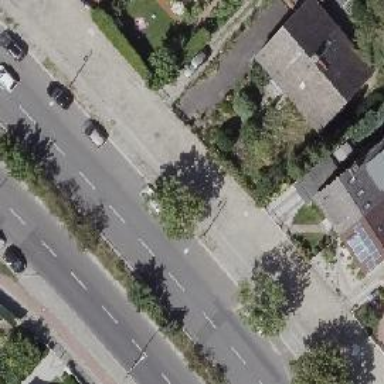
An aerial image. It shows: Secondary road with asphalt surface. There is shared bus and cycle lane on the right side.